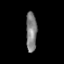
Tissue: prostate
Cell type: T cells
Senescence score: 0.3619
Nuclear area (px): 418
Mean DAPI intensity: 127.421